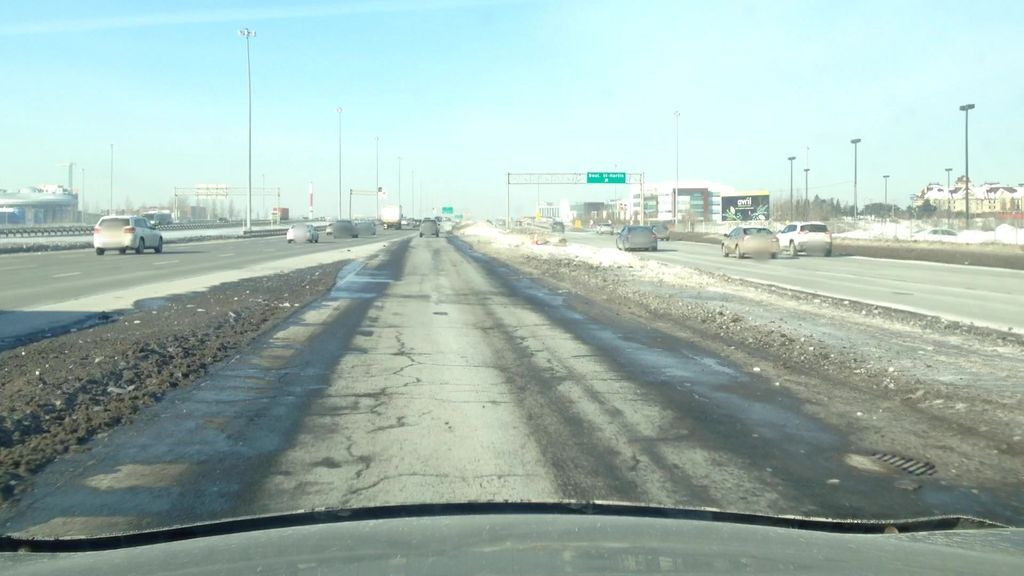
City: montreal